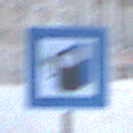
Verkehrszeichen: LadestationFuerElektrofahrzeuge
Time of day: SunriseSunset
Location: Outdoor (Urban)
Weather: Clear
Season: NotSpecified
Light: Natural